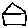
Label: house